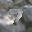
Label: 7